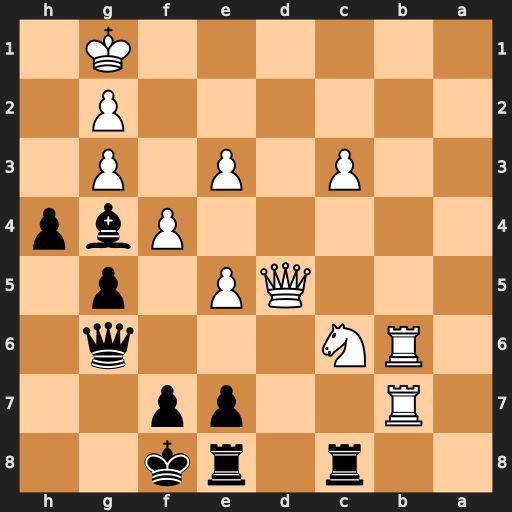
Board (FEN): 2r1rk2/1R2pp2/1RN3q1/3QP1p1/5Pbp/2P1P1P1/6P1/6K1
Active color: b
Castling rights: -
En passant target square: -
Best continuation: hxg3 Nxe7 Qh7 Ng6+ Kg8